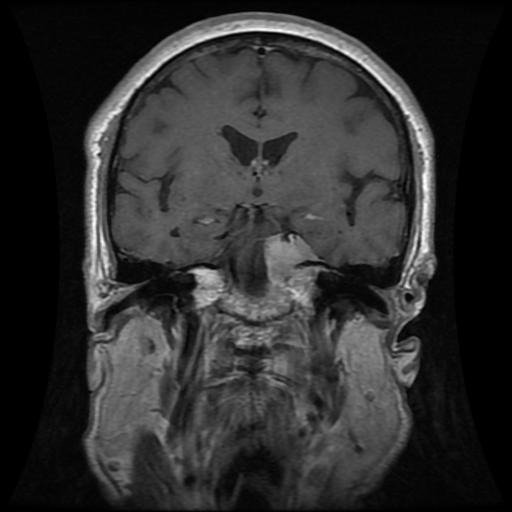
Label: meningioma